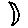
Label: moon